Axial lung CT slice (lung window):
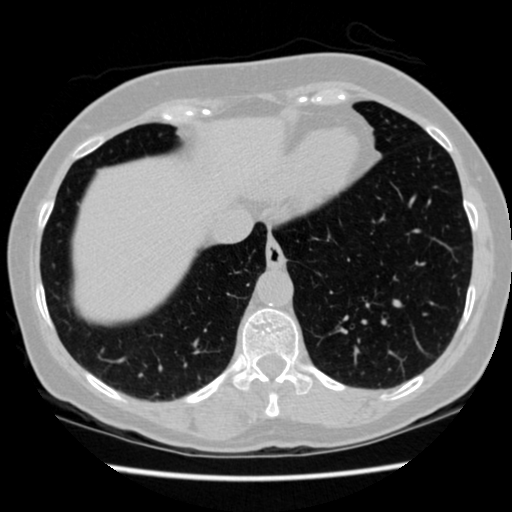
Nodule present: no